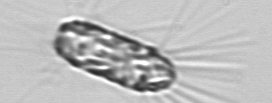
Label: Corethron_hystrix